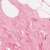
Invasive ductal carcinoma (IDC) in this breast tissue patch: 0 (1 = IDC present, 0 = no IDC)